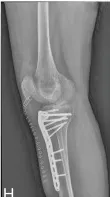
(G, H) Postoperative right knee joint anteroposterior and lateral x-ray showed good alignment of the broken end and internal fixation in place.
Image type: radiology (x_ray)